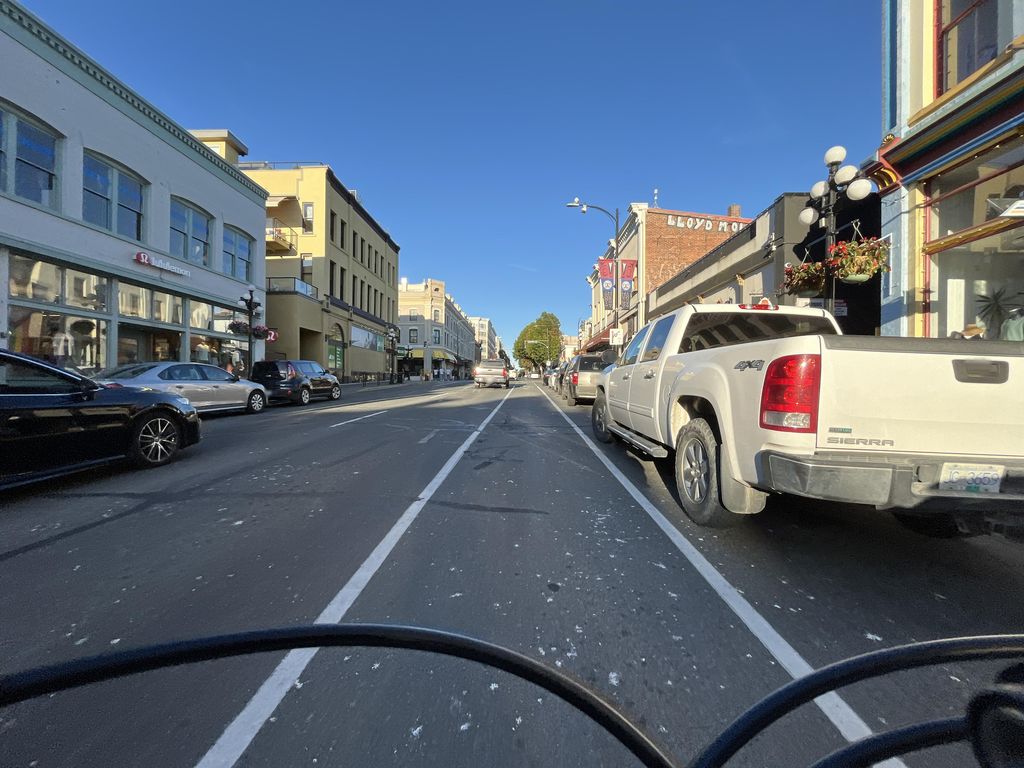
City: victoria